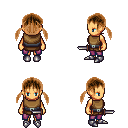
a pixel art fantasy rpg character, female body template, human, tanned skin, leather chest armor, magenta pants, brown twin-tailed hairstyle, metal boots, dagger, four views (front, back, left, right), 2x2 character sprite sheet, small pixel art, hard edges, no anti-aliasing